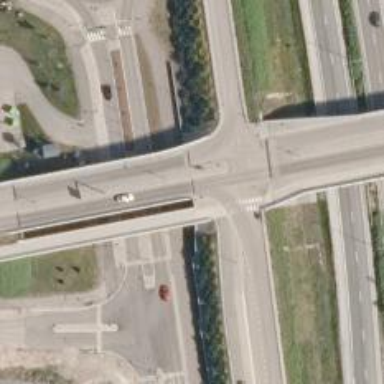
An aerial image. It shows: Asphalt bridge that is part of tertiary trunk link highway.